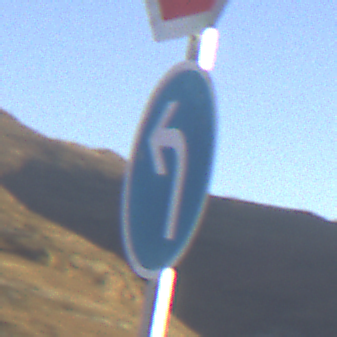
Verkehrszeichen: VorgeschriebeneFahrtrichtungLinks
Zusatzzeichen oben: Stop
Umgebung: Outdoor, Nature
Tageszeit: SunriseSunset
Wetter: Clear
Licht: Natural
Jahreszeit: NotSpecified
Kontrast: HighContrast